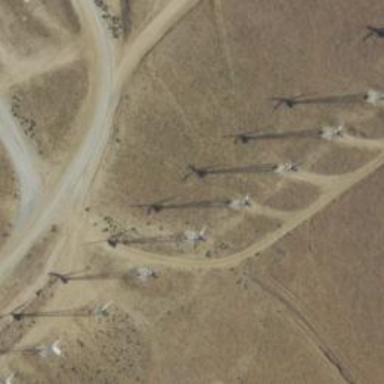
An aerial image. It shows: Wind power generator with wind turbines.